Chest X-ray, PA view. Patient: 65 years old, sex M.
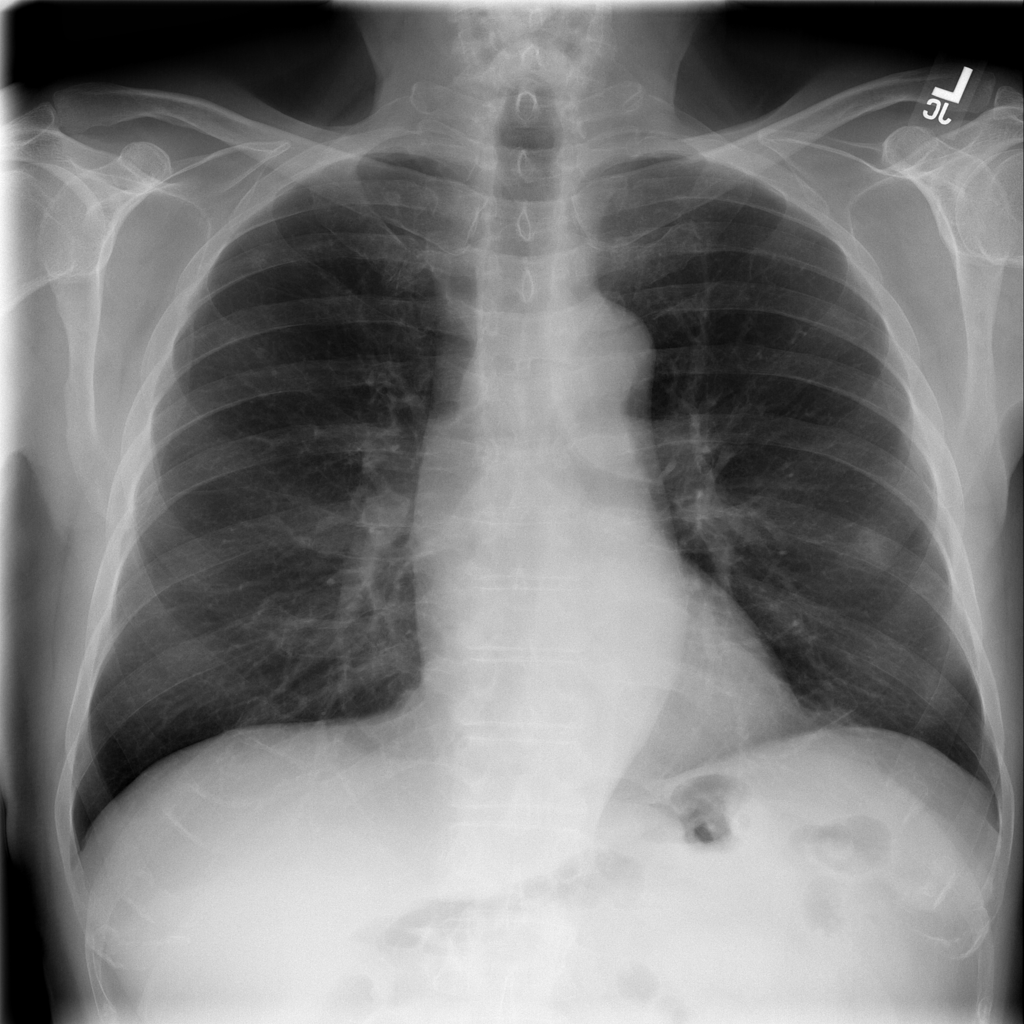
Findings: Infiltration, Mass